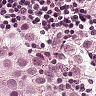
Metastatic tissue present: yes